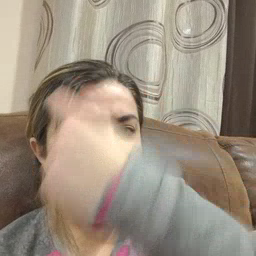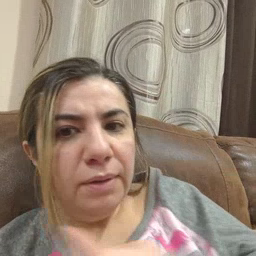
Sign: face